Question: I try to set texture with 'CVPixelBuffer' that i get from video stream
'''
NSDictionary* videoOutputOptions = @{ (id)kCVPixelBufferPixelFormatTypeKey : [NSNumber numberWithInt:kCVPixelFormatType_420YpCbCr8BiPlanarVideoRange] };
self.videoOutput = [[AVPlayerItemVideoOutput alloc] initWithPixelBufferAttributes:videoOutputOptions];
'''
to texture that i want to use. For this purpose I use next fragment shader:
'''
varying lowp vec2 v_texCoord;
precision mediump float;
uniform sampler2D SamplerUV;
uniform sampler2D SamplerY;
uniform mat3 colorConversionMatrix;
void main()
{
mediump vec3 yuv;
lowp vec3 rgb;
// Subtract constants to map the video range start at 0
yuv.x = (texture2D(SamplerY, v_texCoord).r - (16.0/255.0));
yuv.yz = (texture2D(SamplerUV, v_texCoord).rg - vec2(0.5, 0.5));
rgb = colorConversionMatrix * yuv;
gl_FragColor = vec4(rgb,1);
}
'''
And conversation matrix is
'''
// BT.709, which is the standard for HDTV.
static const GLfloat kColorConversion709[] = {
1.164, 1.164, 1.164,
0.0, -0.213, 2.112,
1.793, -0.533, 0.0,
};
'''
But as result i got 'greened' texture - think this mean that I use incorrect conversation.
My result:

So, also try to change konversation matrix to another one - <URL>.
Also try variants from <URL> resource. But lookl like maybe it's problem not only in conversation, but in fragment shader also?
Any suggestion, why i got greened image? ().
This is mathod how I get textures (use apple sample 'AVBasicVideoOutput' and <URL>
'''
- (void)displayPixelBuffer:(CVPixelBufferRef)pixelBuffer frameSize:(CGSize)presentationSize
{
CVReturn err;
if (pixelBuffer != NULL) {
int frameWidth = (int)CVPixelBufferGetWidth(pixelBuffer);
int frameHeight = (int)CVPixelBufferGetHeight(pixelBuffer);
if (!_videoTextureCache) {
NSLog(@"No video texture cache");
return;
}
[self cleanUpTextures];
//Use the color attachment of the pixel buffer to determine the appropriate color conversion matrix.
CFTypeRef colorAttachments = CVBufferGetAttachment(pixelBuffer, kCVImageBufferYCbCrMatrixKey, NULL);
if (colorAttachments == kCVImageBufferYCbCrMatrix_ITU_R_601_4) {
_preferredConversion = kColorConversion601;
}
else {
_preferredConversion = kColorConversion709;
}
//CVOpenGLESTextureCacheCreateTextureFromImage will create GLES texture optimally from CVPixelBufferRef.
//Create Y and UV textures from the pixel buffer. These textures will be drawn on the frame buffer Y-plane.
glActiveTexture(GL_TEXTURE0);
err = CVOpenGLESTextureCacheCreateTextureFromImage(kCFAllocatorDefault, _videoTextureCache, pixelBuffer, NULL, GL_TEXTURE_2D, GL_LUMINANCE, frameWidth, frameHeight, GL_LUMINANCE, GL_UNSIGNED_BYTE, 0, &_lumaTexture);
if (err) {
NSLog(@"Error at CVOpenGLESTextureCacheCreateTextureFromImage %d", err);
}
glBindTexture(CVOpenGLESTextureGetTarget(_lumaTexture), CVOpenGLESTextureGetName(_lumaTexture));
glTexParameteri(GL_TEXTURE_2D, GL_TEXTURE_MIN_FILTER, GL_LINEAR);
glTexParameteri(GL_TEXTURE_2D, GL_TEXTURE_MAG_FILTER, GL_LINEAR);
glTexParameterf(GL_TEXTURE_2D, GL_TEXTURE_WRAP_S, GL_CLAMP_TO_EDGE);
glTexParameterf(GL_TEXTURE_2D, GL_TEXTURE_WRAP_T, GL_CLAMP_TO_EDGE);
// UV-plane.
glActiveTexture(GL_TEXTURE1);
err = CVOpenGLESTextureCacheCreateTextureFromImage(kCFAllocatorDefault, _videoTextureCache, pixelBuffer, NULL, GL_TEXTURE_2D, GL_LUMINANCE_ALPHA, frameWidth / 2, frameHeight / 2, GL_LUMINANCE_ALPHA, GL_UNSIGNED_BYTE, 1, &_chromaTexture);
if (err) {
NSLog(@"Error at CVOpenGLESTextureCacheCreateTextureFromImage %d", err);
}
glBindTexture(CVOpenGLESTextureGetTarget(_chromaTexture), CVOpenGLESTextureGetName(_chromaTexture));
glTexParameteri(GL_TEXTURE_2D, GL_TEXTURE_MIN_FILTER, GL_LINEAR);
glTexParameteri(GL_TEXTURE_2D, GL_TEXTURE_MAG_FILTER, GL_LINEAR);
glTexParameterf(GL_TEXTURE_2D, GL_TEXTURE_WRAP_S, GL_CLAMP_TO_EDGE);
glTexParameterf(GL_TEXTURE_2D, GL_TEXTURE_WRAP_T, GL_CLAMP_TO_EDGE);
glBindFramebuffer(GL_FRAMEBUFFER, _vertexBufferID);
CFRelease(pixelBuffer);
}
}
'''
If someone put '-1' - please add comment why u do this and whats wrong - maybe for someone problem is visible and simple, but for others - not
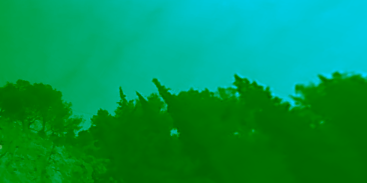
Answer: Finally - i found my mistake - stupid typo:
Instead 'SamplerUV' i use 'SamplerUY' in code when assigning uniform - change it - and all works perfectly!.
Also use next conversation matrix
'''
1.1643, 0.0000, 1.2802,
1.1643, -0.2148, -0.3806,
1.1643, 2.1280, 0.0000
'''
So if u have incorrect image - check each component - chroma and luma - one of it incorrect.
Maybe for someone this info will be useful